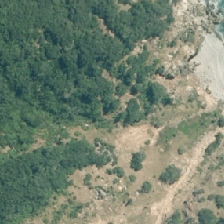
Land cover: broadleaved_indigenous_hardwood